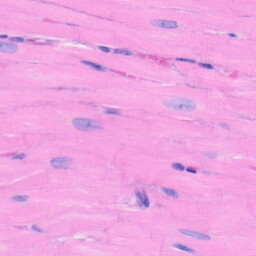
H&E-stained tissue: Heart